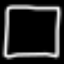
Label: square